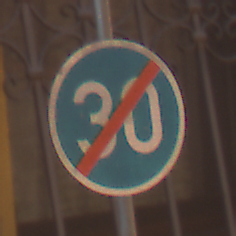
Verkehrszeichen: EndeMindestgeschwindigkeit
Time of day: MorningAfternoon
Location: Outdoor (Urban)
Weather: Clear
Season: NotSpecified
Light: Natural